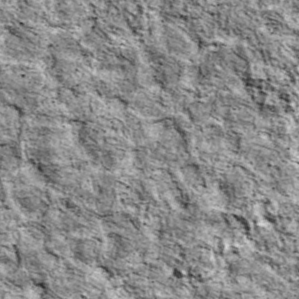
Label: non_frost